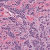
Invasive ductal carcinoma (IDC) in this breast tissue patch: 1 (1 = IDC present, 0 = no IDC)